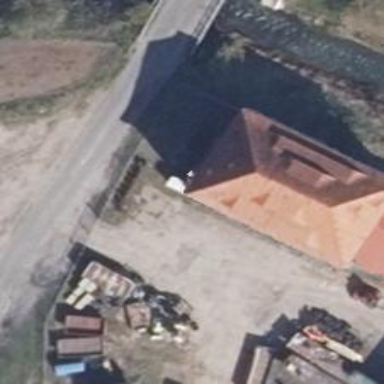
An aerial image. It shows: Building.